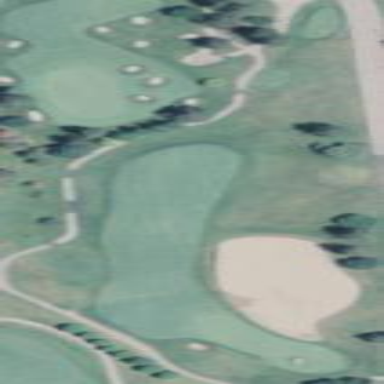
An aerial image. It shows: Rough grassy area used for golf.